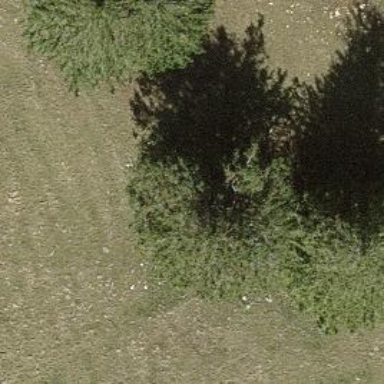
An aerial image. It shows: Single tag "natural: tree."